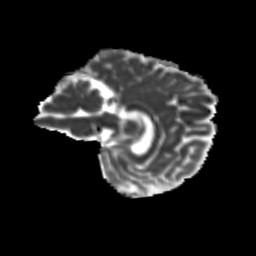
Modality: MD
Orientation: sagittal
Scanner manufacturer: siemens
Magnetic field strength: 3 T
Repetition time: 9.2 s
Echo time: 0.084 s